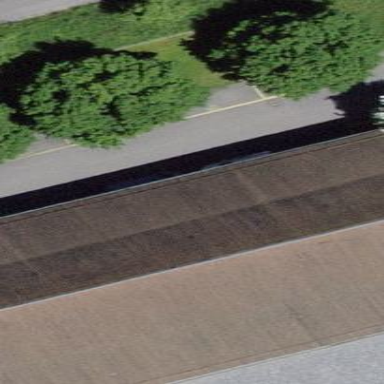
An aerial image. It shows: Building with half-hipped roof made of roof tiles.